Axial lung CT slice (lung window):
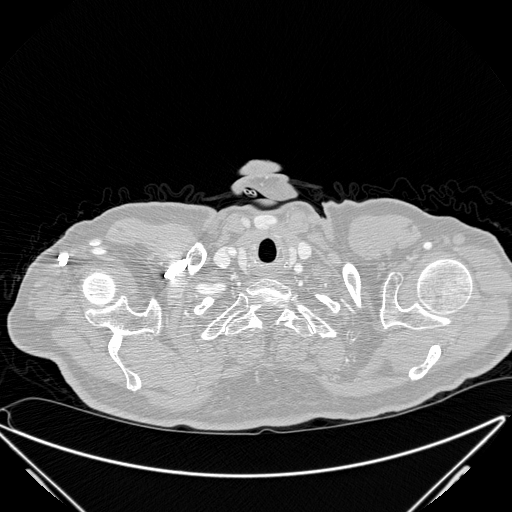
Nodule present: no